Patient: sex F, age 39
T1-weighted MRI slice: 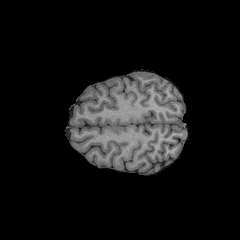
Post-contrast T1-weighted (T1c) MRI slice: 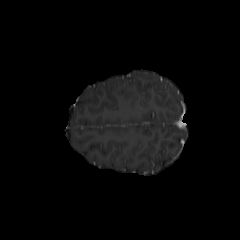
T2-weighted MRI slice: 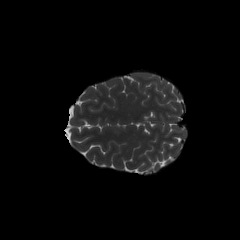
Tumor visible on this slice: no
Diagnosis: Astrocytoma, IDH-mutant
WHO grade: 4